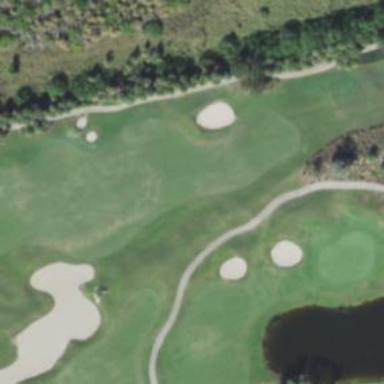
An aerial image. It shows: Grassy area designated as golf fairway.